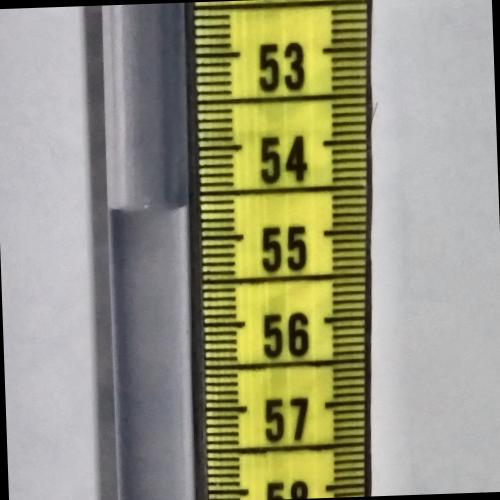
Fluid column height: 54.6 cm